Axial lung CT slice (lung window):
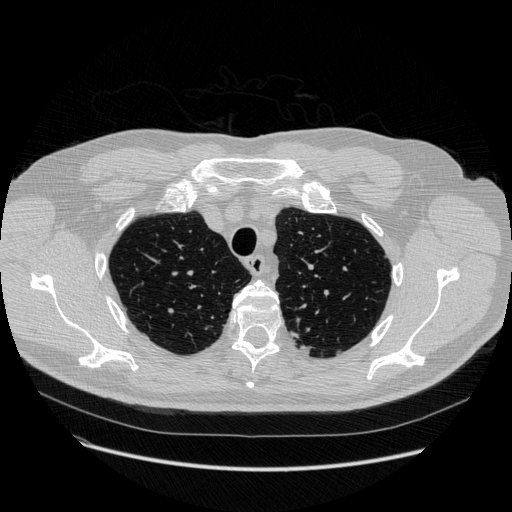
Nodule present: no